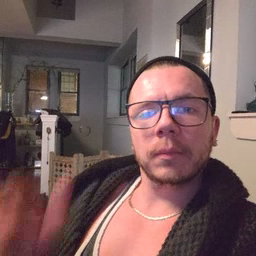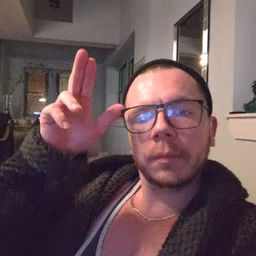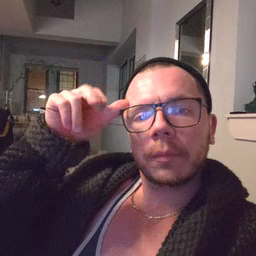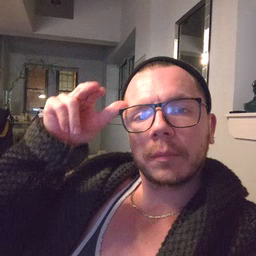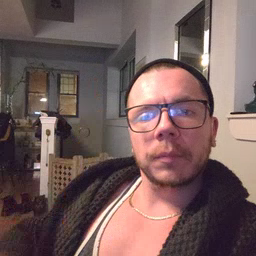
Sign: horse